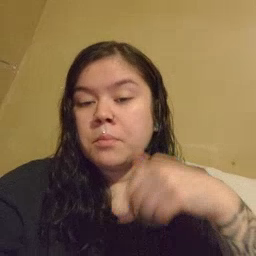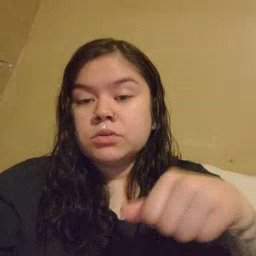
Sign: puzzle